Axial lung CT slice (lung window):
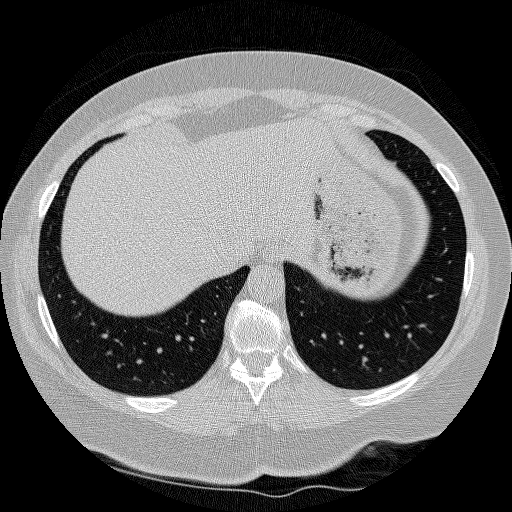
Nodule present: no